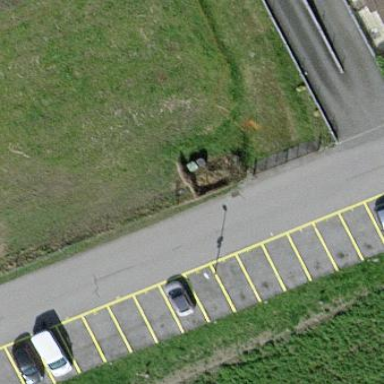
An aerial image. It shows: Parking lane designated for parking.